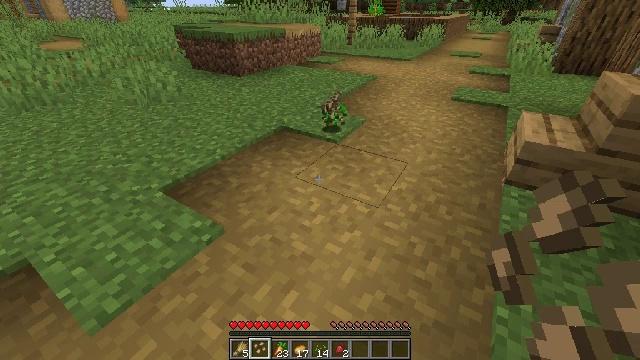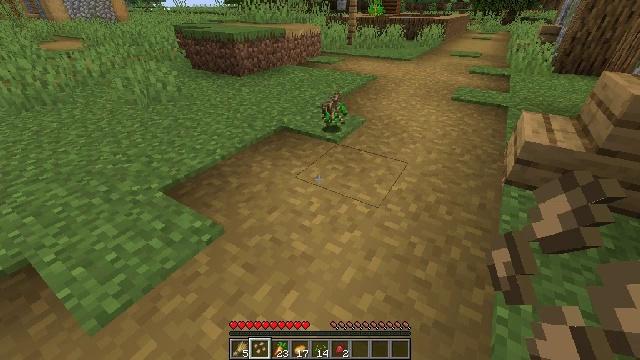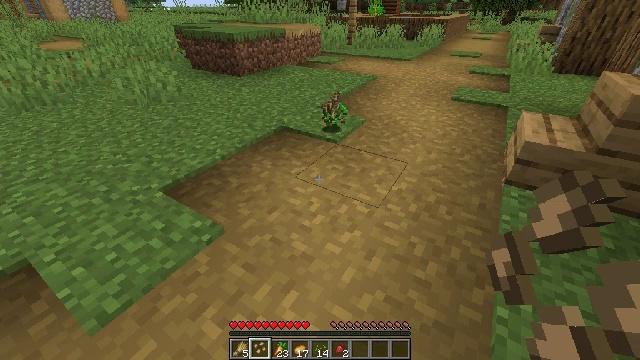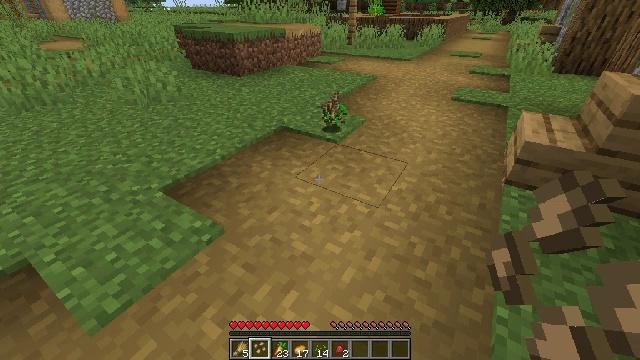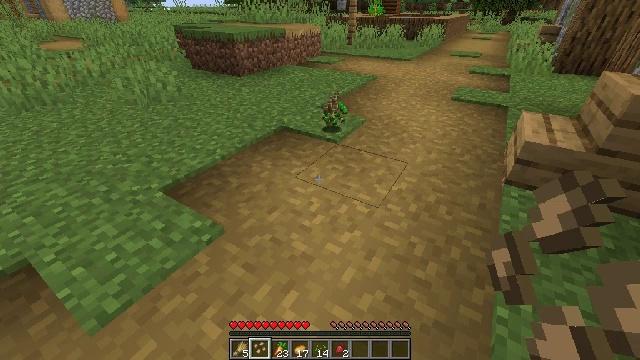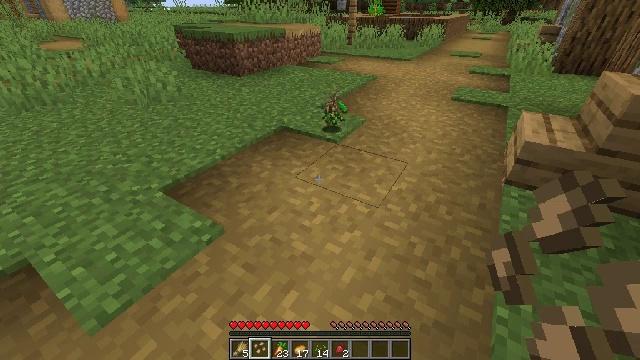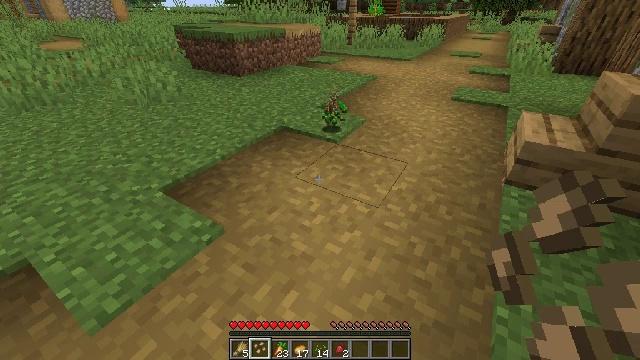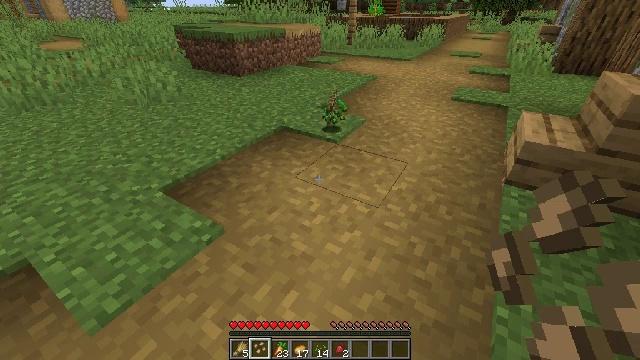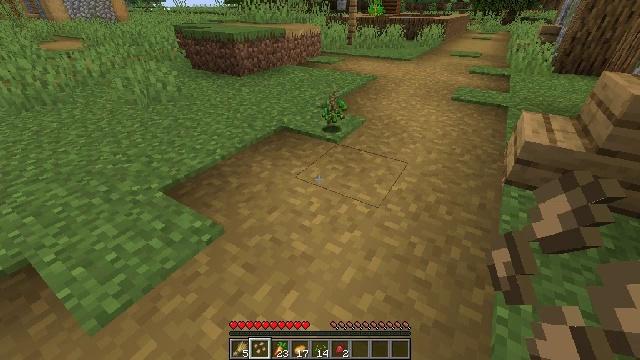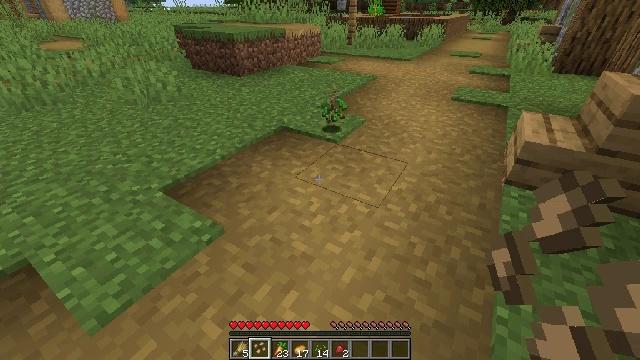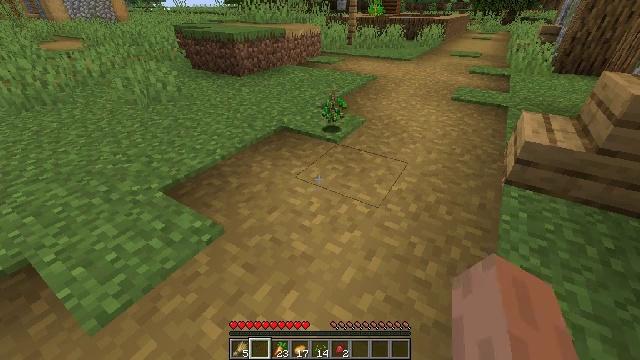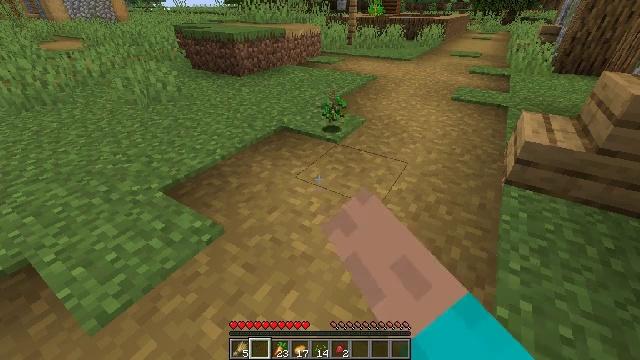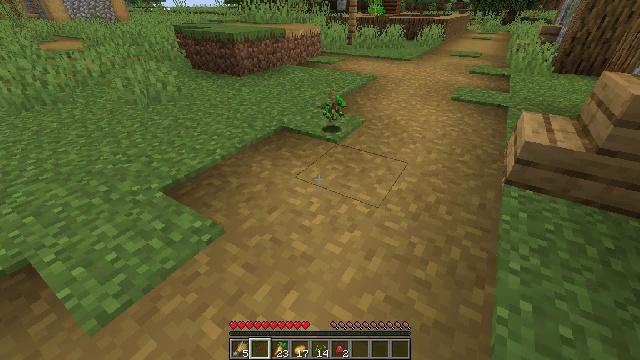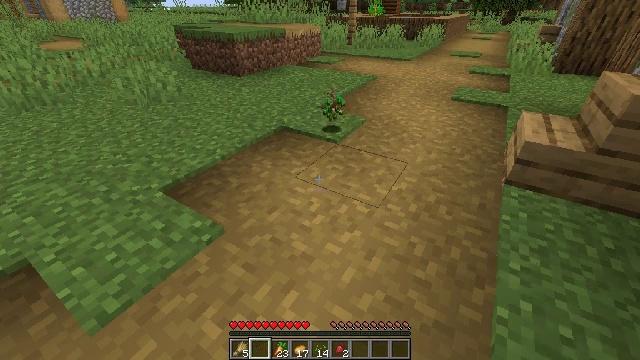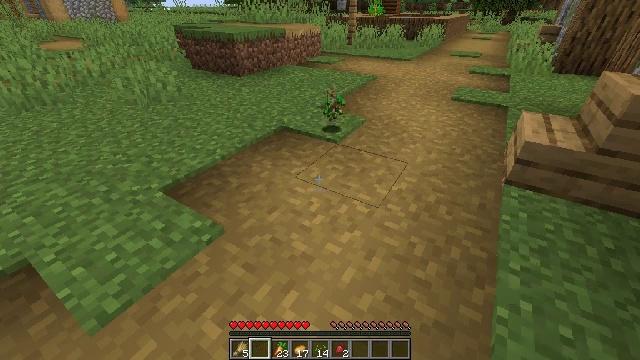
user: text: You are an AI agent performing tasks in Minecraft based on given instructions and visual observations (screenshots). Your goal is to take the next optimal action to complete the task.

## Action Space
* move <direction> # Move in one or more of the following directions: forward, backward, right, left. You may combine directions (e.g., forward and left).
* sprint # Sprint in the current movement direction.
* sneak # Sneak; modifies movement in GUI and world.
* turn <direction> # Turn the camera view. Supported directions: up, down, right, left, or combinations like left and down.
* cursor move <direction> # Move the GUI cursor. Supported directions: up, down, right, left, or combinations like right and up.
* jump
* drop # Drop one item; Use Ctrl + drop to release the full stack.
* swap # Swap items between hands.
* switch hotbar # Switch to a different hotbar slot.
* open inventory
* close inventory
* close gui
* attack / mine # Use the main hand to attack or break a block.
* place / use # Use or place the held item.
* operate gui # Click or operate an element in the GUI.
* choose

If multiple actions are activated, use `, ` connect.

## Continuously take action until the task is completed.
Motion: motion action
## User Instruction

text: Remove beetroot seeds from the inventory.
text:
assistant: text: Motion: no_op
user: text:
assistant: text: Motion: no_op
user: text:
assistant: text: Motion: no_op
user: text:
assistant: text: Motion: no_op
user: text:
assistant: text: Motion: no_op
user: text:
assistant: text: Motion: no_op
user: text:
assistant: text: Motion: no_op
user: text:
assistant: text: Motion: no_op
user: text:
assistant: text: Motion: no_op
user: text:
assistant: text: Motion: drop
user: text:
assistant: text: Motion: drop
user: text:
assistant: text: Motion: drop
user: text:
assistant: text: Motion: drop
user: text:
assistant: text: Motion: drop
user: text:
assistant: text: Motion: no_op